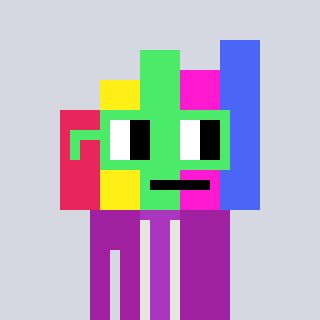
a pixel art character with square light green glasses, a bar chart-shaped head and a magenta-colored body on a cool background